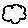
Label: cloud